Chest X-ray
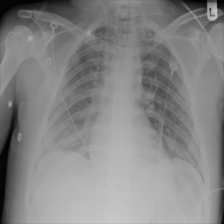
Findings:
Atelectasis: negative
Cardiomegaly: negative
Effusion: negative
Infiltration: negative
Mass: negative
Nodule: negative
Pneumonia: negative
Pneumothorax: negative
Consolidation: positive
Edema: negative
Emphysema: negative
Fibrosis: negative
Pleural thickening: negative
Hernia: negative